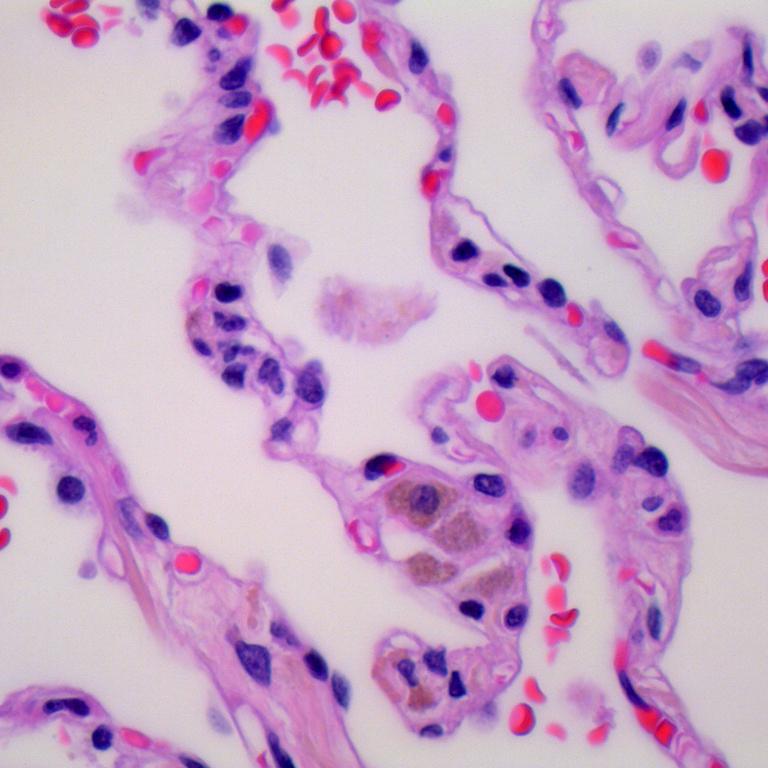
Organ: lung
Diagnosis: benign